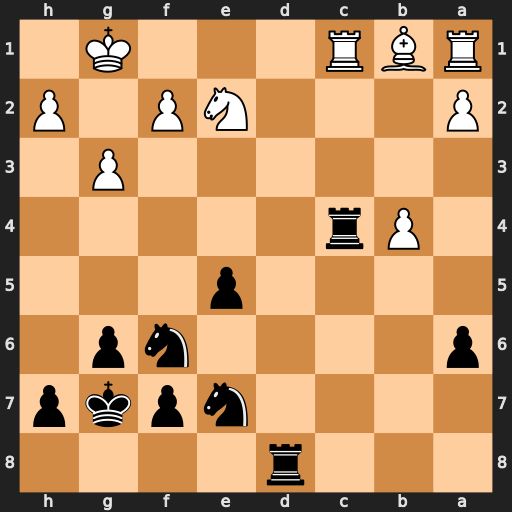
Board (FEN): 3r4/4npkp/p4np1/4p3/1Pr5/6P1/P3NP1P/RBR3K1
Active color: b
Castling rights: -
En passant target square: -
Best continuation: Rxc1+ Nxc1 Rd1+ Kg2 Rxc1